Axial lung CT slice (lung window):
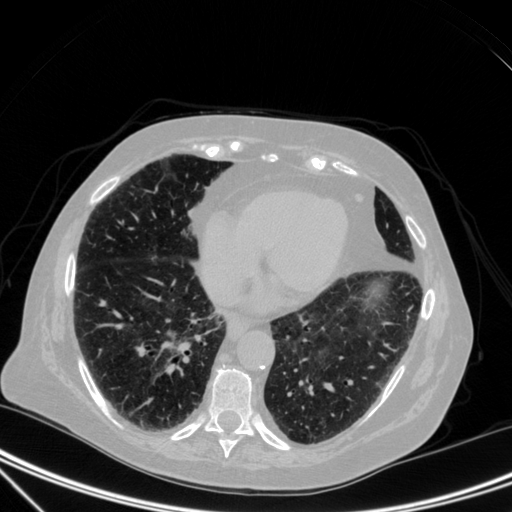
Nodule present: no